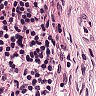
Metastatic tissue present: yes